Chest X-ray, AP view. Patient: 68 years old, sex M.
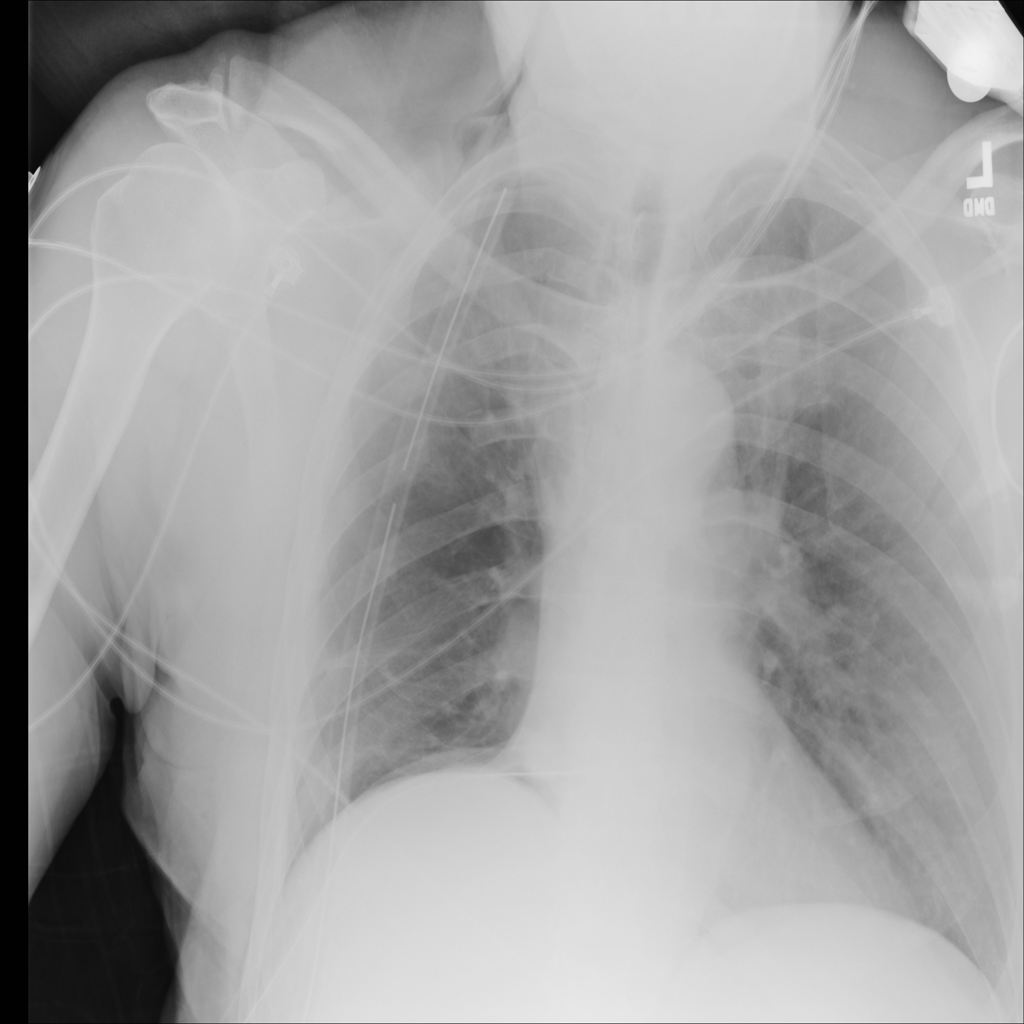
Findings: Nodule